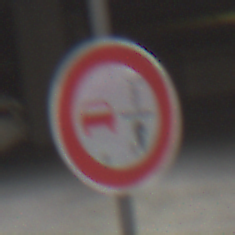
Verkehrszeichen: VerbotUeberholenEinspurigeFahrzeuge
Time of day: Midday
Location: Roofed (Urban)
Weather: Overcast
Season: NotSpecified
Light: Artificial